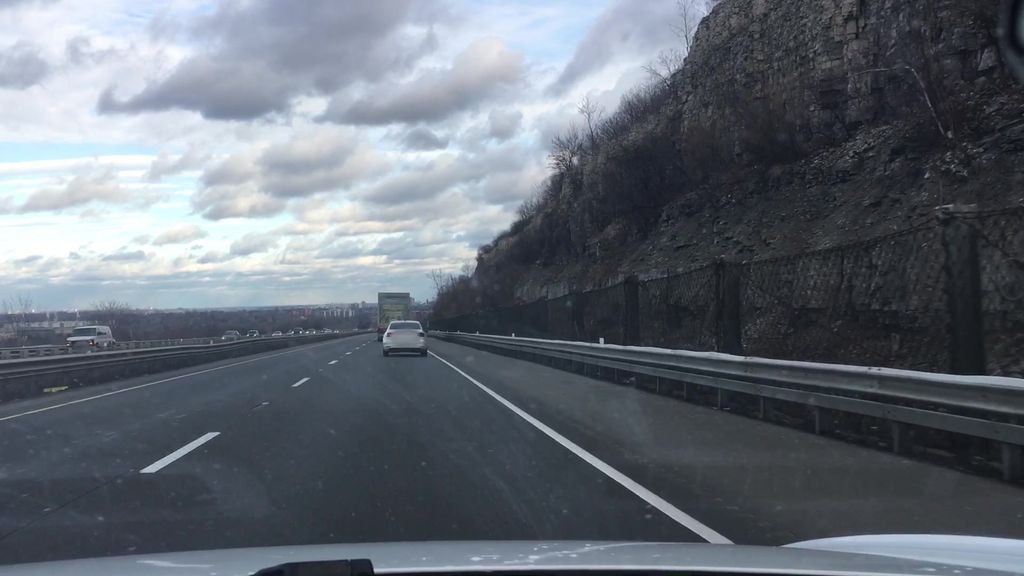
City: hamilton